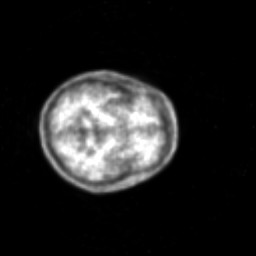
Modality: PET
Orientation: axial
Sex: female
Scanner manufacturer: siemens